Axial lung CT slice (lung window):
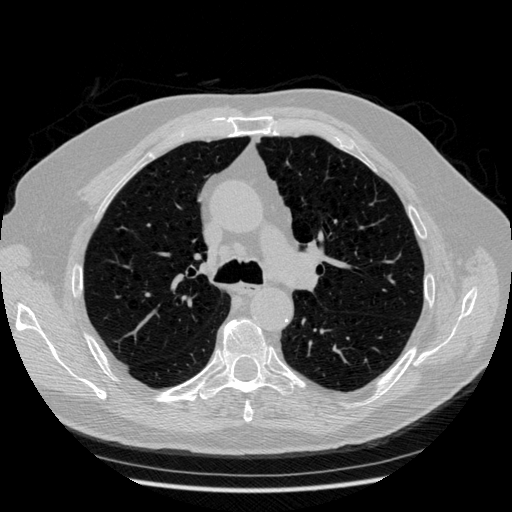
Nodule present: no